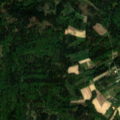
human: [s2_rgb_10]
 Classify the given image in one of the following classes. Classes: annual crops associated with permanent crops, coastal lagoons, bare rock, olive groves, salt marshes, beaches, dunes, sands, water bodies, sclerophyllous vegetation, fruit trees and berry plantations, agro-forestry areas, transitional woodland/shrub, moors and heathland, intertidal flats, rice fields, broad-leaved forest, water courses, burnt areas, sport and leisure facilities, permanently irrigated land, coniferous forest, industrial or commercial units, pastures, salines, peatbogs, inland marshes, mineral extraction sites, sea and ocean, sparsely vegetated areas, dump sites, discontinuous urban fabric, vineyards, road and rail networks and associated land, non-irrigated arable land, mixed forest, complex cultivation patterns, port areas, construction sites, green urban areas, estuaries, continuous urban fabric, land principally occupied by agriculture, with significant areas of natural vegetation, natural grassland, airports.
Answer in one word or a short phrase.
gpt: complex cultivation patterns, land principally occupied by agriculture, with significant areas of natural vegetation, mixed forest